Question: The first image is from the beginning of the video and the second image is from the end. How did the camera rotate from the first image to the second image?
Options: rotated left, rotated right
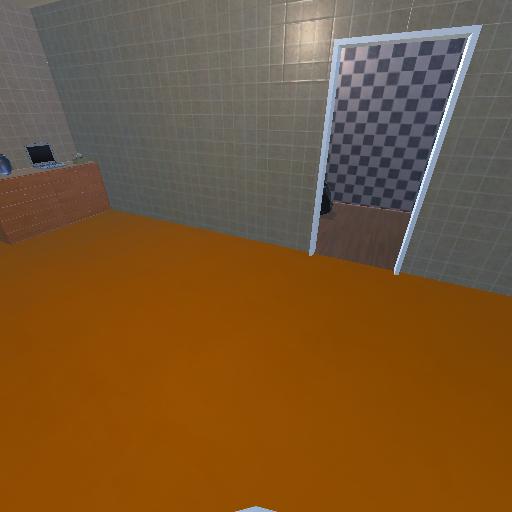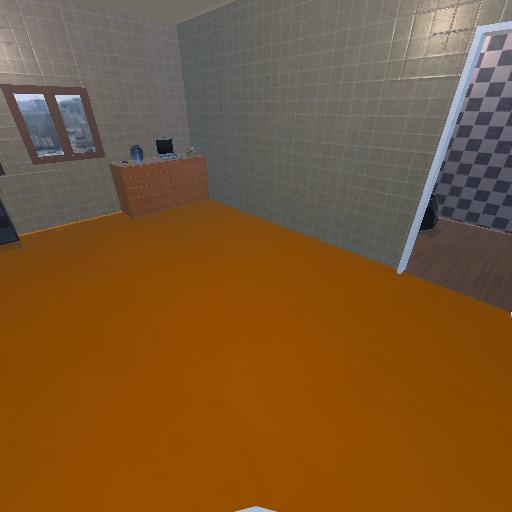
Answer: rotated left